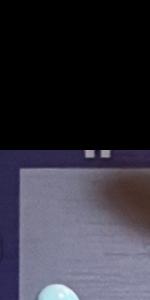
Label: Empty